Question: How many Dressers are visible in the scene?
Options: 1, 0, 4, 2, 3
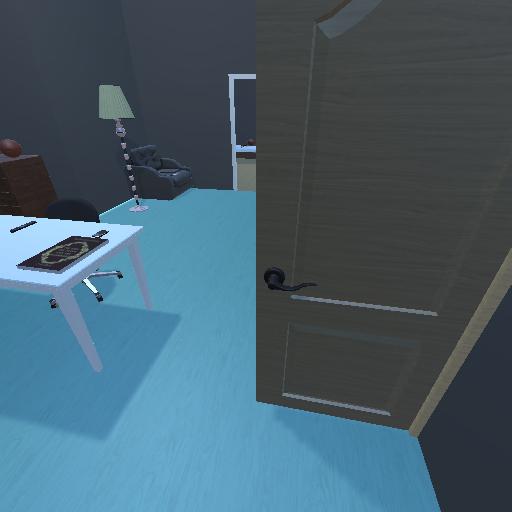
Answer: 1